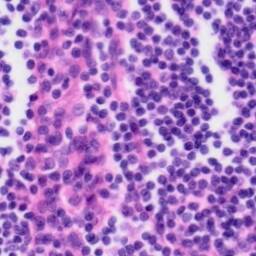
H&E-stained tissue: Tonsil